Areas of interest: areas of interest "Train Station"
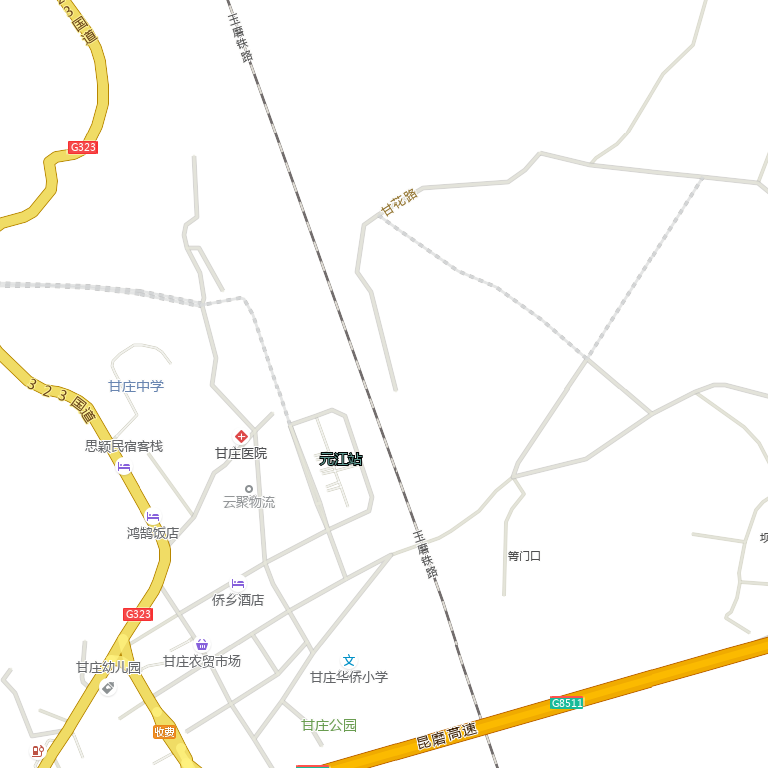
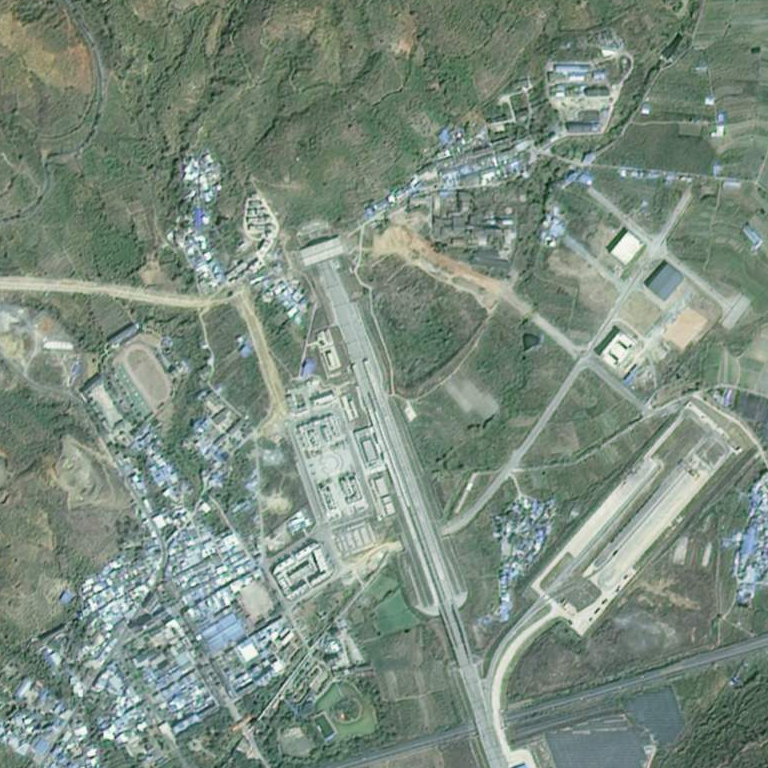